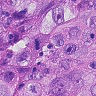
Metastatic tissue present: yes